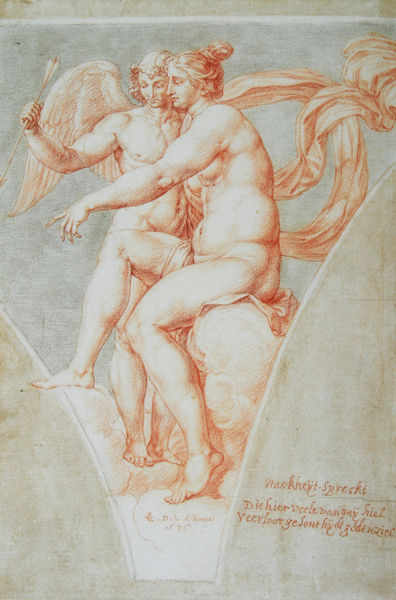
Titel: Venus und Cupido
Künstler: Pieter van Lint
Standort: Los Angeles
Institution: The J. Paul Getty Museum
Schlagwörter: akt, blau, dunkel, flügel, gemälde, gott, hand, himmel, kopf, körper, mann, nackt, rubens, schatten, wolken, akte, frauen, grün, menschen, ocker, sitzen, braun, brust, busen, finger, frau, frisur, geste, grau, haar, hell, köpfe, licht, marmor, mund, nase, profil, rücken, skizze, weiss, zeichnung, blick, rot, schleier, tuch, wolke, malerei, ornament, wand, arm, arme, augen, blicke, federn, gefieder, knoten, mensch, stehen, stein, gesten, hände, wind, kirche, gewand, haare, sitzend, stoff, tücher, decke, locken, rosa, schultern, engel, beine, schärpe, bein, brüste, dutt, füße, schrift, liebe, modell, zwei, stab, studie, grafik, graphik, sepia, wehen, lanze, dick, weib, weiblich, zeigefinger, muskeln, muse, nabel, bauch, nackte, junge, bauchnabel, ellenbogen, scham, schenkel, wade, zehen, zeigen, fett, hüften, dom, kohle, nakt, illustration, text, beschriftung, allegorie, entwurf, mythologie, göttin, zwickel, jüngling, leib, männlich, antik, götter, rotbraun, nymphe, musen, eros, griechenland, fingerzeig, venus, fresko, deuten, gottheit, amor, ferse, köcher, pfeil, rötel, sohn, handschrift, schießen, cupido, speck, armor, bei, deckenmalerei, ziel, vorzeichnung, schirft, beinb, aphrodite, marmorn, freskenentwurf, rötelzeichnung, haarschopf, röteln, anweisung, uskulatur, verlorener, #nackt, rotstift